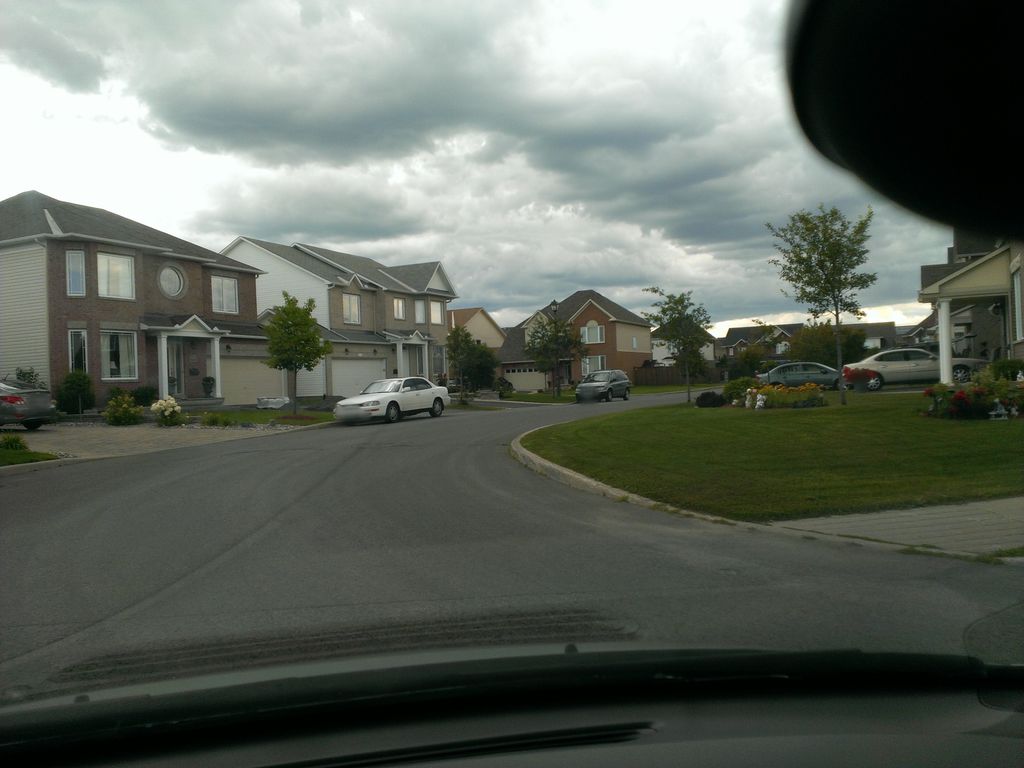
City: ottawa-gatineau